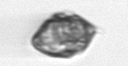
Label: Kryptoperidinium_triquetrum